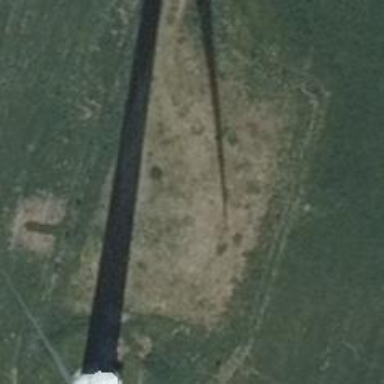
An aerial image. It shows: Wind power generator.